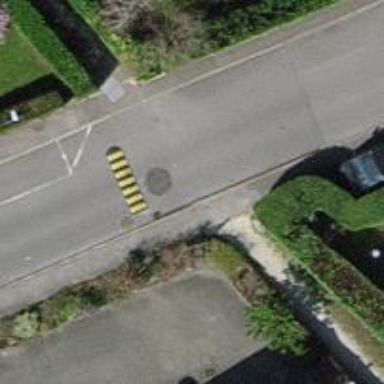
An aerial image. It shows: Bump for traffic calming.